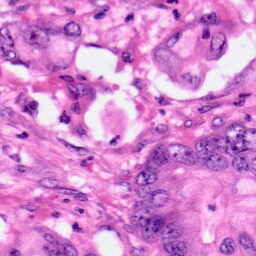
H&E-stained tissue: Pancreatic